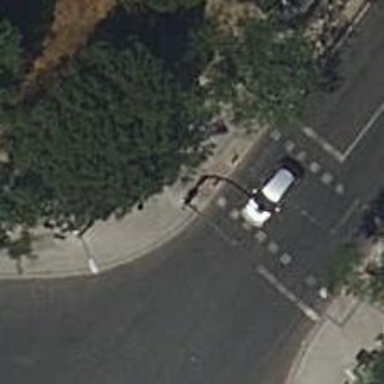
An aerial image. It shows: Bollard.